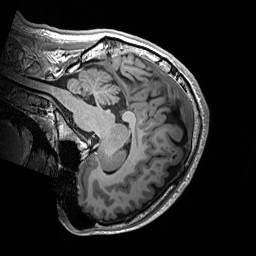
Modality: T1w
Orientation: sagittal
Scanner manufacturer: siemens
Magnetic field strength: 3 T
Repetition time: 2.2 s
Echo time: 0.00244 s